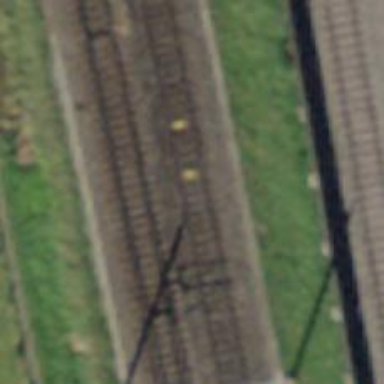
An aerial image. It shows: Railway switch.